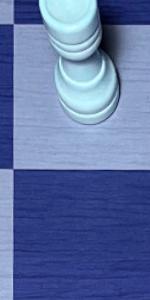
Label: Empty